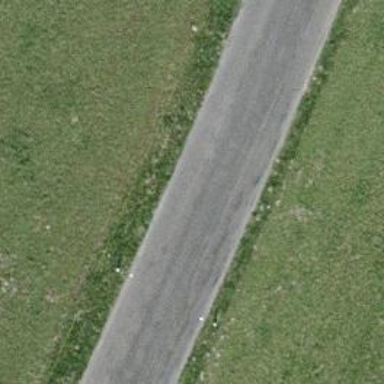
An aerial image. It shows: Tertiary road.